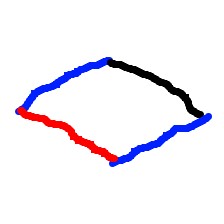
Shape: rhombus